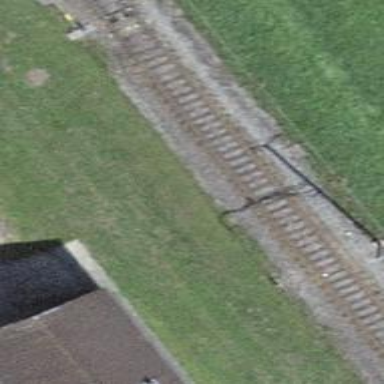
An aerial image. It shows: Railway switch.